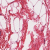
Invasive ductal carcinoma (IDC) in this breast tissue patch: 0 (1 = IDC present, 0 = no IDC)